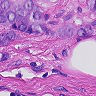
Metastatic tissue present: yes